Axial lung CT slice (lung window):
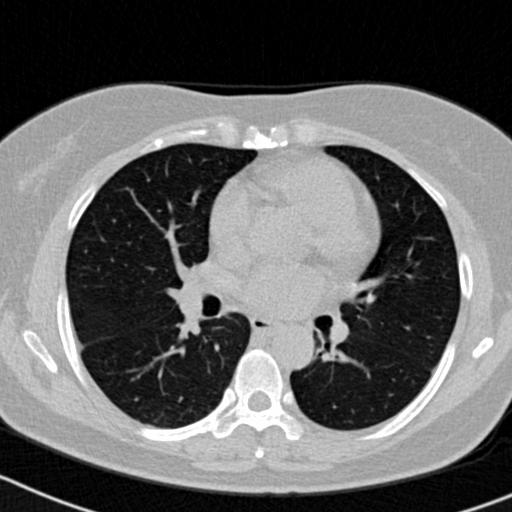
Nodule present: no